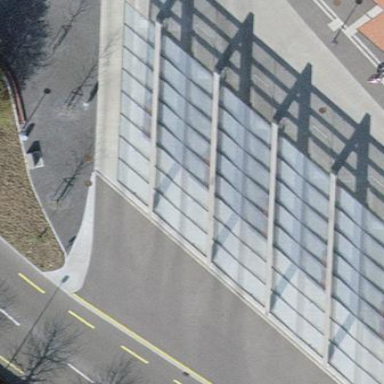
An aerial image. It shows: Shelter for public transport located on the roof of building.